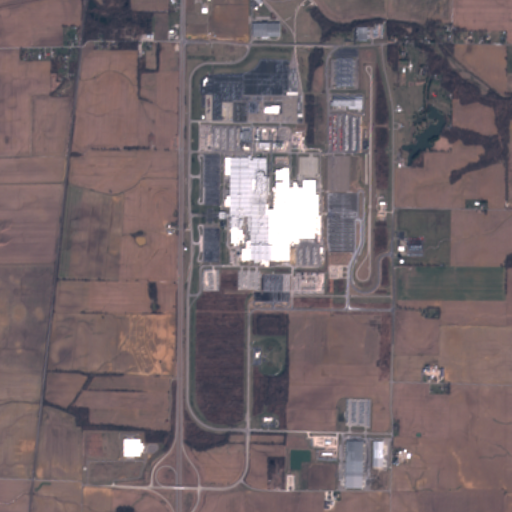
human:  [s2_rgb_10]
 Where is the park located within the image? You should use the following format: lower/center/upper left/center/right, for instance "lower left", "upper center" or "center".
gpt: The park is located in the lower center of the image.
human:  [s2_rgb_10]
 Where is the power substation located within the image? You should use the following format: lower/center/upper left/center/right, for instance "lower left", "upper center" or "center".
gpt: The power substation is located in the upper center of the image.
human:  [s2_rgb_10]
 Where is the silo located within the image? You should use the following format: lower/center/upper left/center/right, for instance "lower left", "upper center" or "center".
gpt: The silo is located in the upper center of the image.
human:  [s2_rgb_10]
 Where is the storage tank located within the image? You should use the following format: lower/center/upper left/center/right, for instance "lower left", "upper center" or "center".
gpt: The storage tank is located in the upper center of the image.
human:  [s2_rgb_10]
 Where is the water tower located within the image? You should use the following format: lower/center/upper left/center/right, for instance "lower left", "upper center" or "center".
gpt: The water tower is located in the center right of the image.
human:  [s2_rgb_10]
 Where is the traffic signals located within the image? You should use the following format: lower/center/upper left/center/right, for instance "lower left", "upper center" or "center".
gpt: The traffic signals is located in the upper center of the image.
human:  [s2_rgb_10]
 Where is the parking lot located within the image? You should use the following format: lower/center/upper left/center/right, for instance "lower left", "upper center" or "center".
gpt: There is no parking lot in the image.